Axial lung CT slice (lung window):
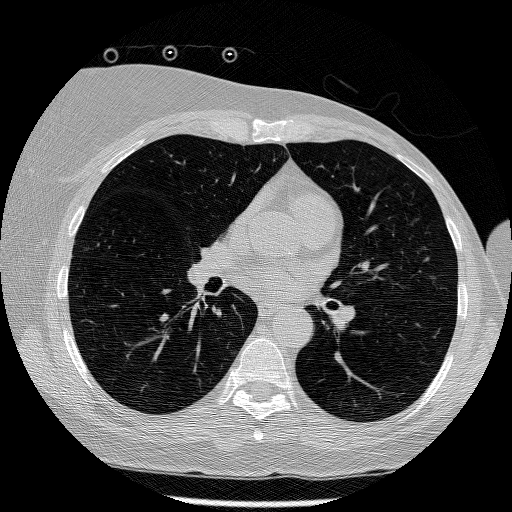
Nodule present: no